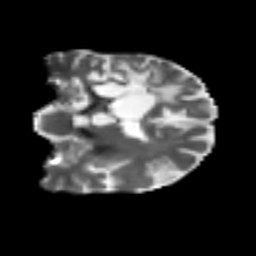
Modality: T2w
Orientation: coronal
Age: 57
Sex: male
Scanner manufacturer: siemens
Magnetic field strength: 3 T
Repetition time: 4.987 s
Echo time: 0.0792 s